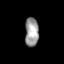
Tissue: skin
Cell type: Others
Senescence score: 0.7849
Nuclear area (px): 386
Mean DAPI intensity: 156.319